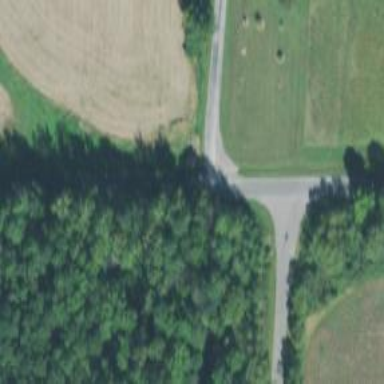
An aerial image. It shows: Unclassified road.